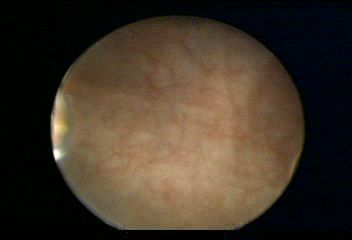
Modality: WLC
Class: Normal mucosa
Bladder cancer association: No